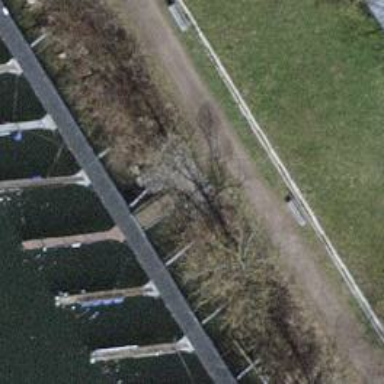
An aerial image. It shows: Metal pier with mooring facilities.